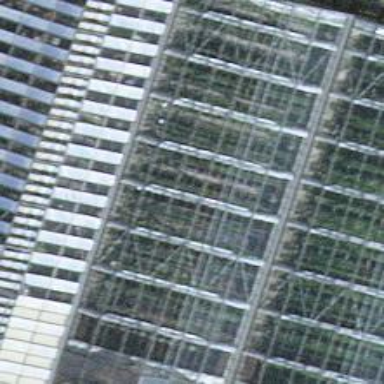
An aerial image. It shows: Greenhouse.